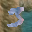
Label: 3